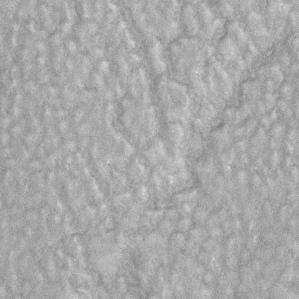
Label: frost